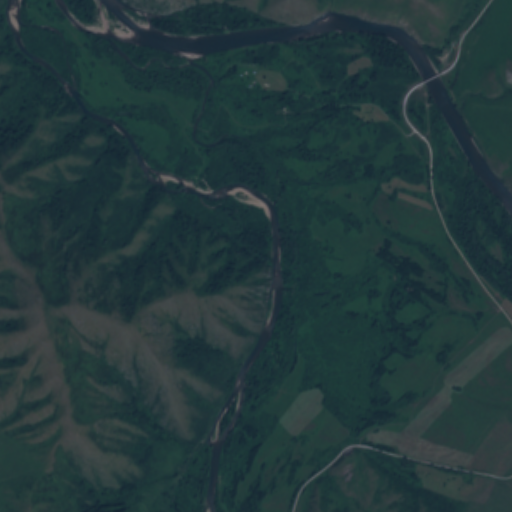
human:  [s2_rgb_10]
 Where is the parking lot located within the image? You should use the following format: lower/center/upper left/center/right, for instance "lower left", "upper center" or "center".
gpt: The parking lot is located in the upper center of the image.
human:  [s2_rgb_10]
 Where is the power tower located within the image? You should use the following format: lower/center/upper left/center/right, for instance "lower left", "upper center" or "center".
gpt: The power tower is located in the upper right of the image.
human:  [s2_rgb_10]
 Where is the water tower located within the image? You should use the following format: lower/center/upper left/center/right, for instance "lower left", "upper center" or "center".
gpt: The water tower is located in the upper center of the image.
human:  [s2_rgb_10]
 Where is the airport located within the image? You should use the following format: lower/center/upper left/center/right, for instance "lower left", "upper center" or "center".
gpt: There is no airport in the image.